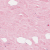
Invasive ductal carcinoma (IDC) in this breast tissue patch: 0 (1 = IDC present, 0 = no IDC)